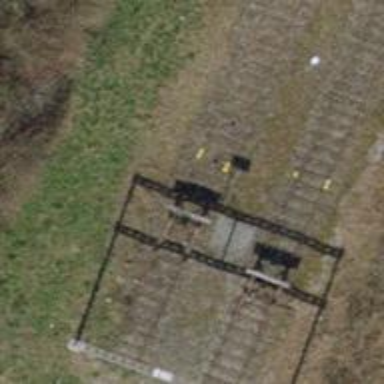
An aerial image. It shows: Railway buffer stop.